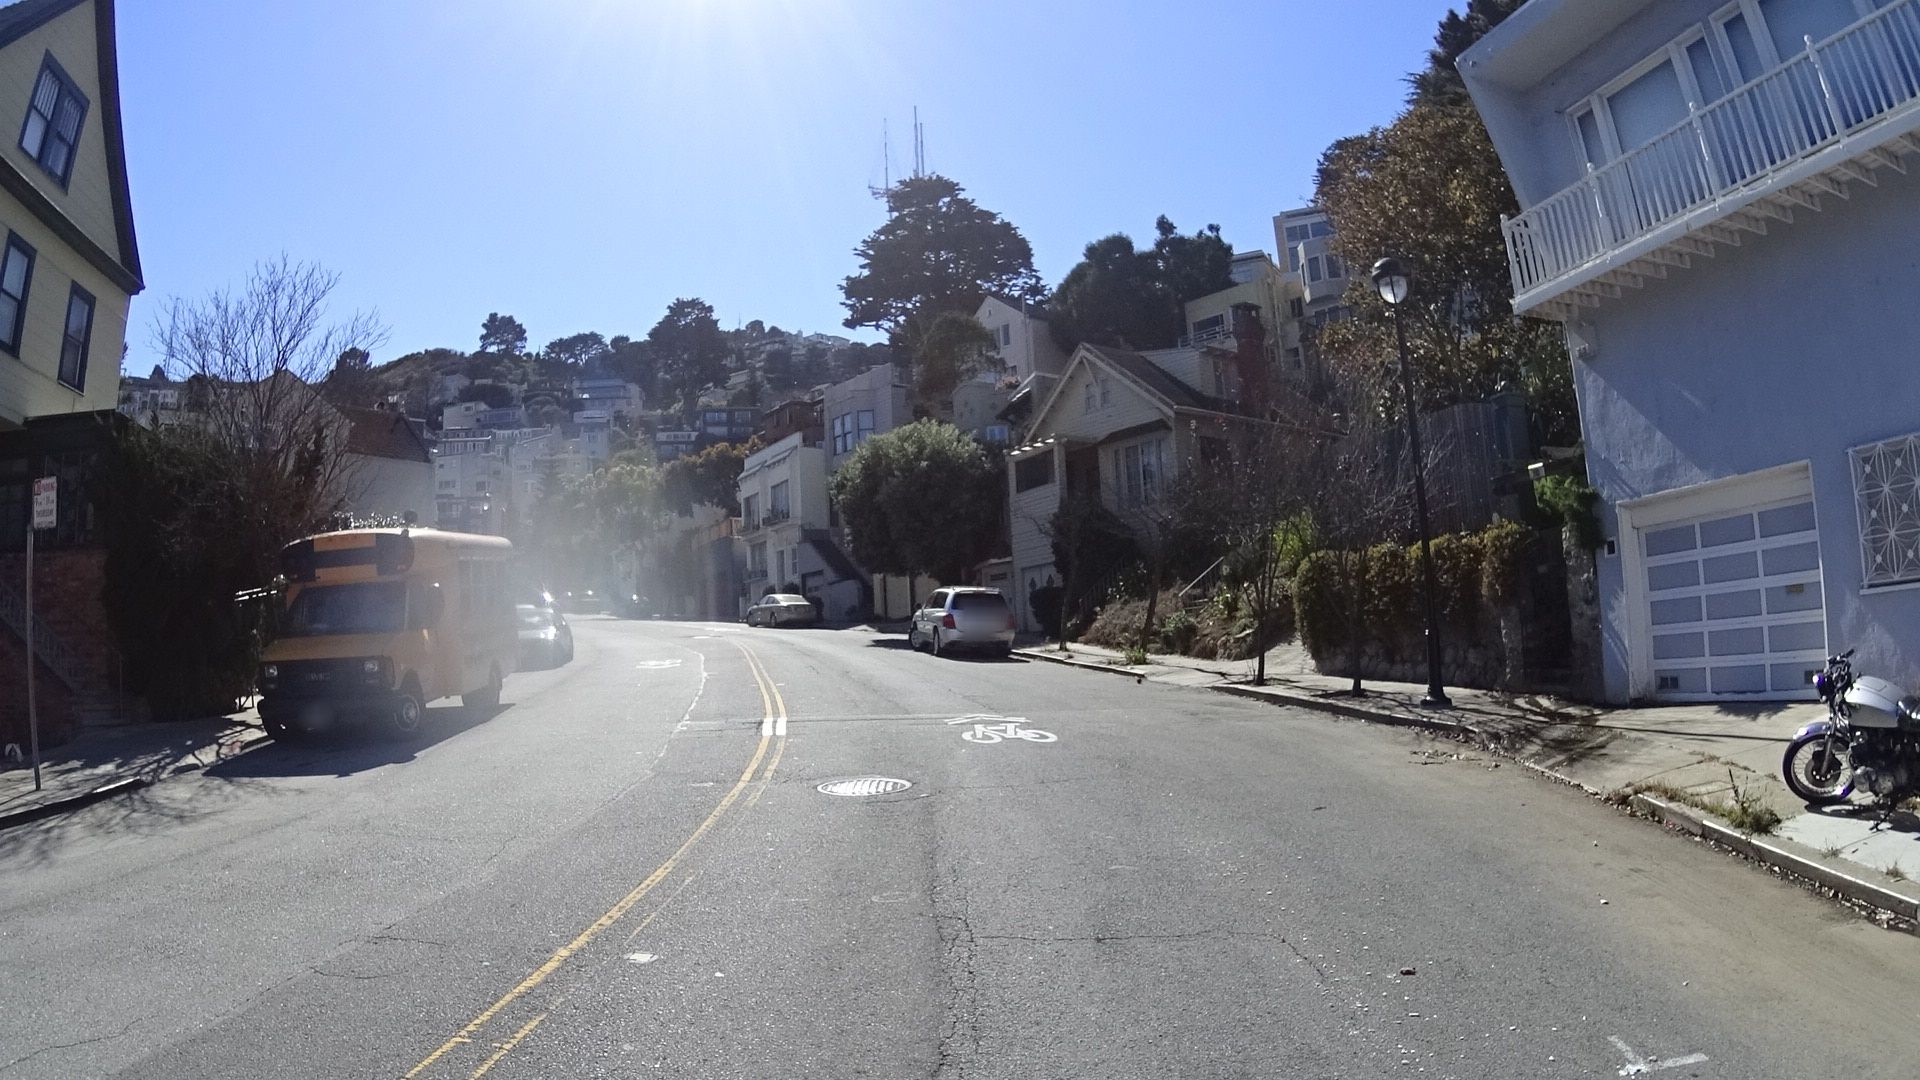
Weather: clear
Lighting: day
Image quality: good
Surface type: cycling surface
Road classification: residential
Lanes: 2
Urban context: urban centre
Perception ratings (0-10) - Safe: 4.01, Lively: 5.71, Beautiful: 7.41, Boring: 1.75, Depressing: 4.36, Wealthy: 2.89